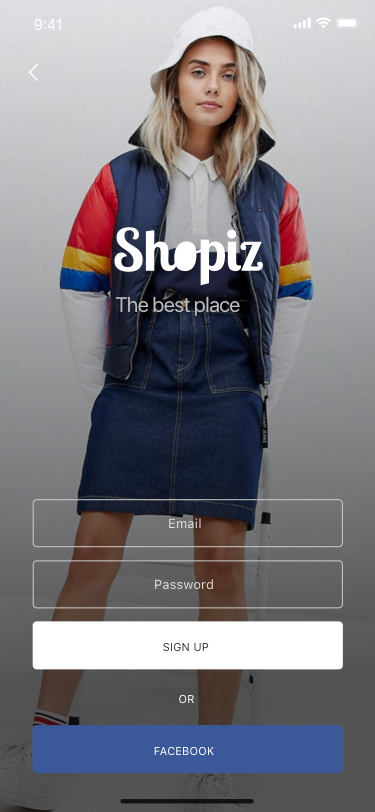
Text in this UI design:
Email
Password
SIGN UP
Or
Facebook
The best place